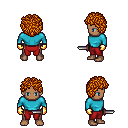
a pixel art fantasy rpg character, male body template, human, dark skin, teal long-sleeve shirt, red pants, dark blonde curly afro hairstyle, gold gloves, dagger, four views (front, back, left, right), 2x2 character sprite sheet, small pixel art, hard edges, no anti-aliasing